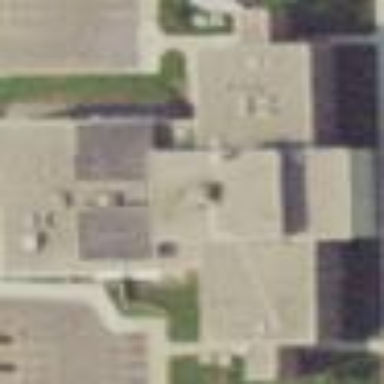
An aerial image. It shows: Courthouse building.